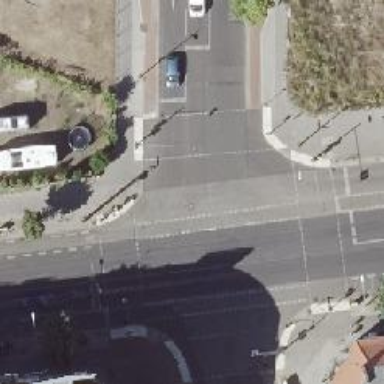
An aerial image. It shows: Crossing with traffic signals.